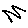
Label: zigzag